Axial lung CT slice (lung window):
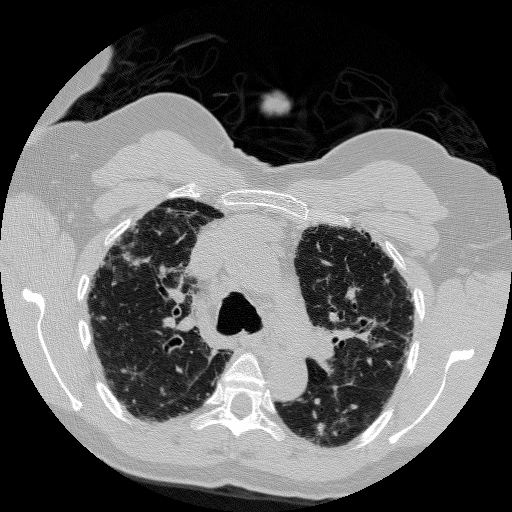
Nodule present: no